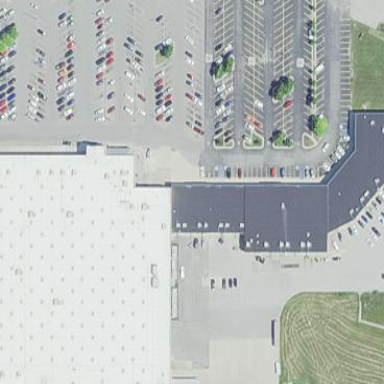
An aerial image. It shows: Commercial building.